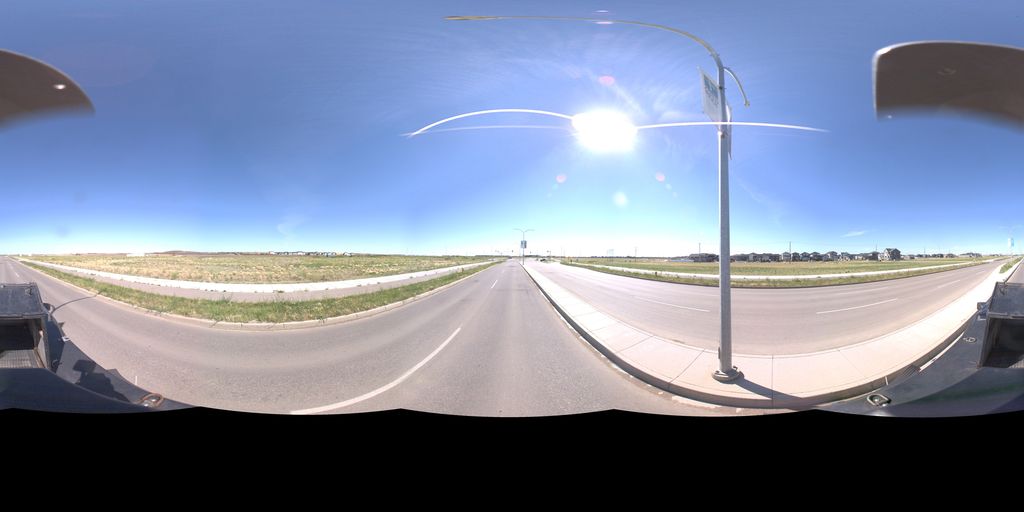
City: saskatoon